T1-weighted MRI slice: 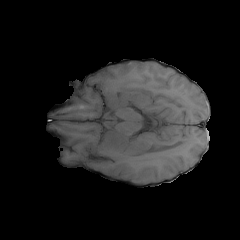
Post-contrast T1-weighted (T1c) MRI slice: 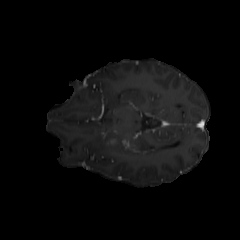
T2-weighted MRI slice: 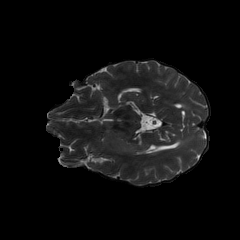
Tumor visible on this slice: yes